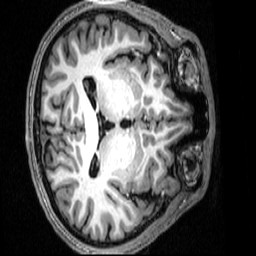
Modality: T1w
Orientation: axial
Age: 24
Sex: male
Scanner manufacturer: siemens
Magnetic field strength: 3 T
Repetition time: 2.53 s
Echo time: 0.00339 s